Field crop: tomato
Growth stage: 1
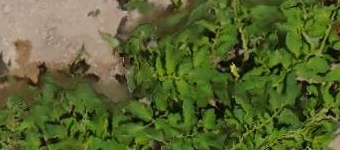
Species: tomato